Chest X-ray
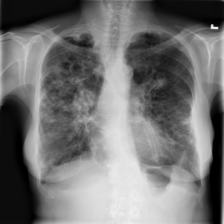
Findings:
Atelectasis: negative
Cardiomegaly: negative
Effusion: negative
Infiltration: negative
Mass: negative
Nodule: negative
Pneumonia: negative
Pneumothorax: negative
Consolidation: negative
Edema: negative
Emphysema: negative
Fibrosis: negative
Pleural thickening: negative
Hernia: negative